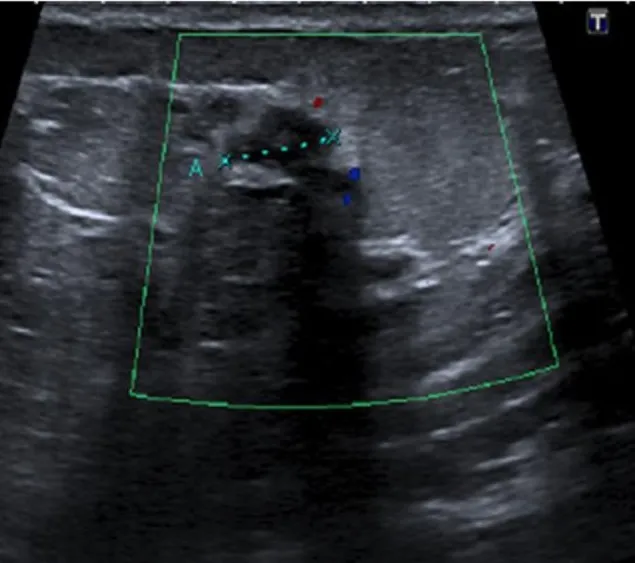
Ultrasound right nipple: suspect galactophoric dilatation of the right supero-external quadrant.
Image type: radiology (ultrasound)